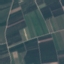
Label: PermanentCrop